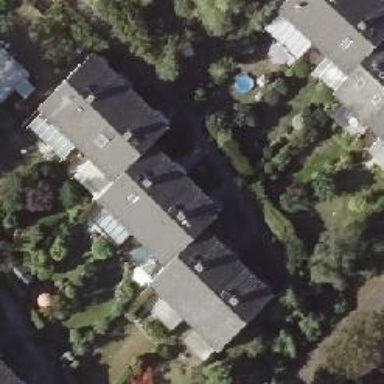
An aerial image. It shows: Gabled roofed house.